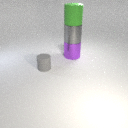
large purple metal cylinder behind small gray rubber cylinder